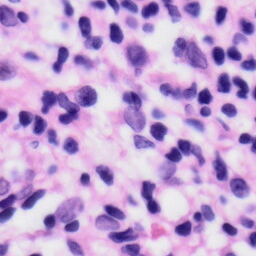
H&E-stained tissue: Skin